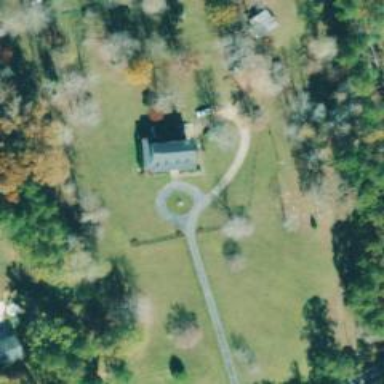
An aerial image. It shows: Driveway.